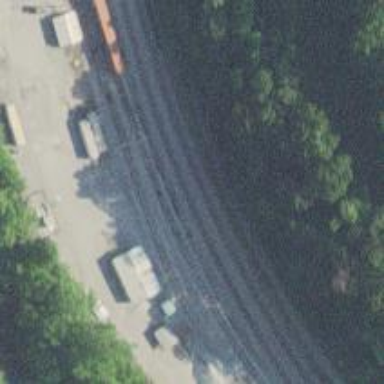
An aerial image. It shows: Abandoned railway.